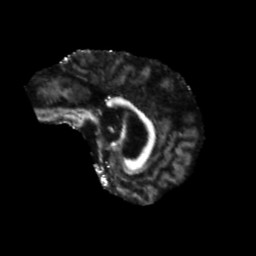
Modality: FA
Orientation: sagittal
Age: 68
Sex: female
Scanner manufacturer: siemens
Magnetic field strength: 3 T
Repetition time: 5.47 s
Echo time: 0.0854 s